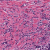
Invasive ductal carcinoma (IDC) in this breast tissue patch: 0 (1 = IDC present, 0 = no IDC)